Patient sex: F
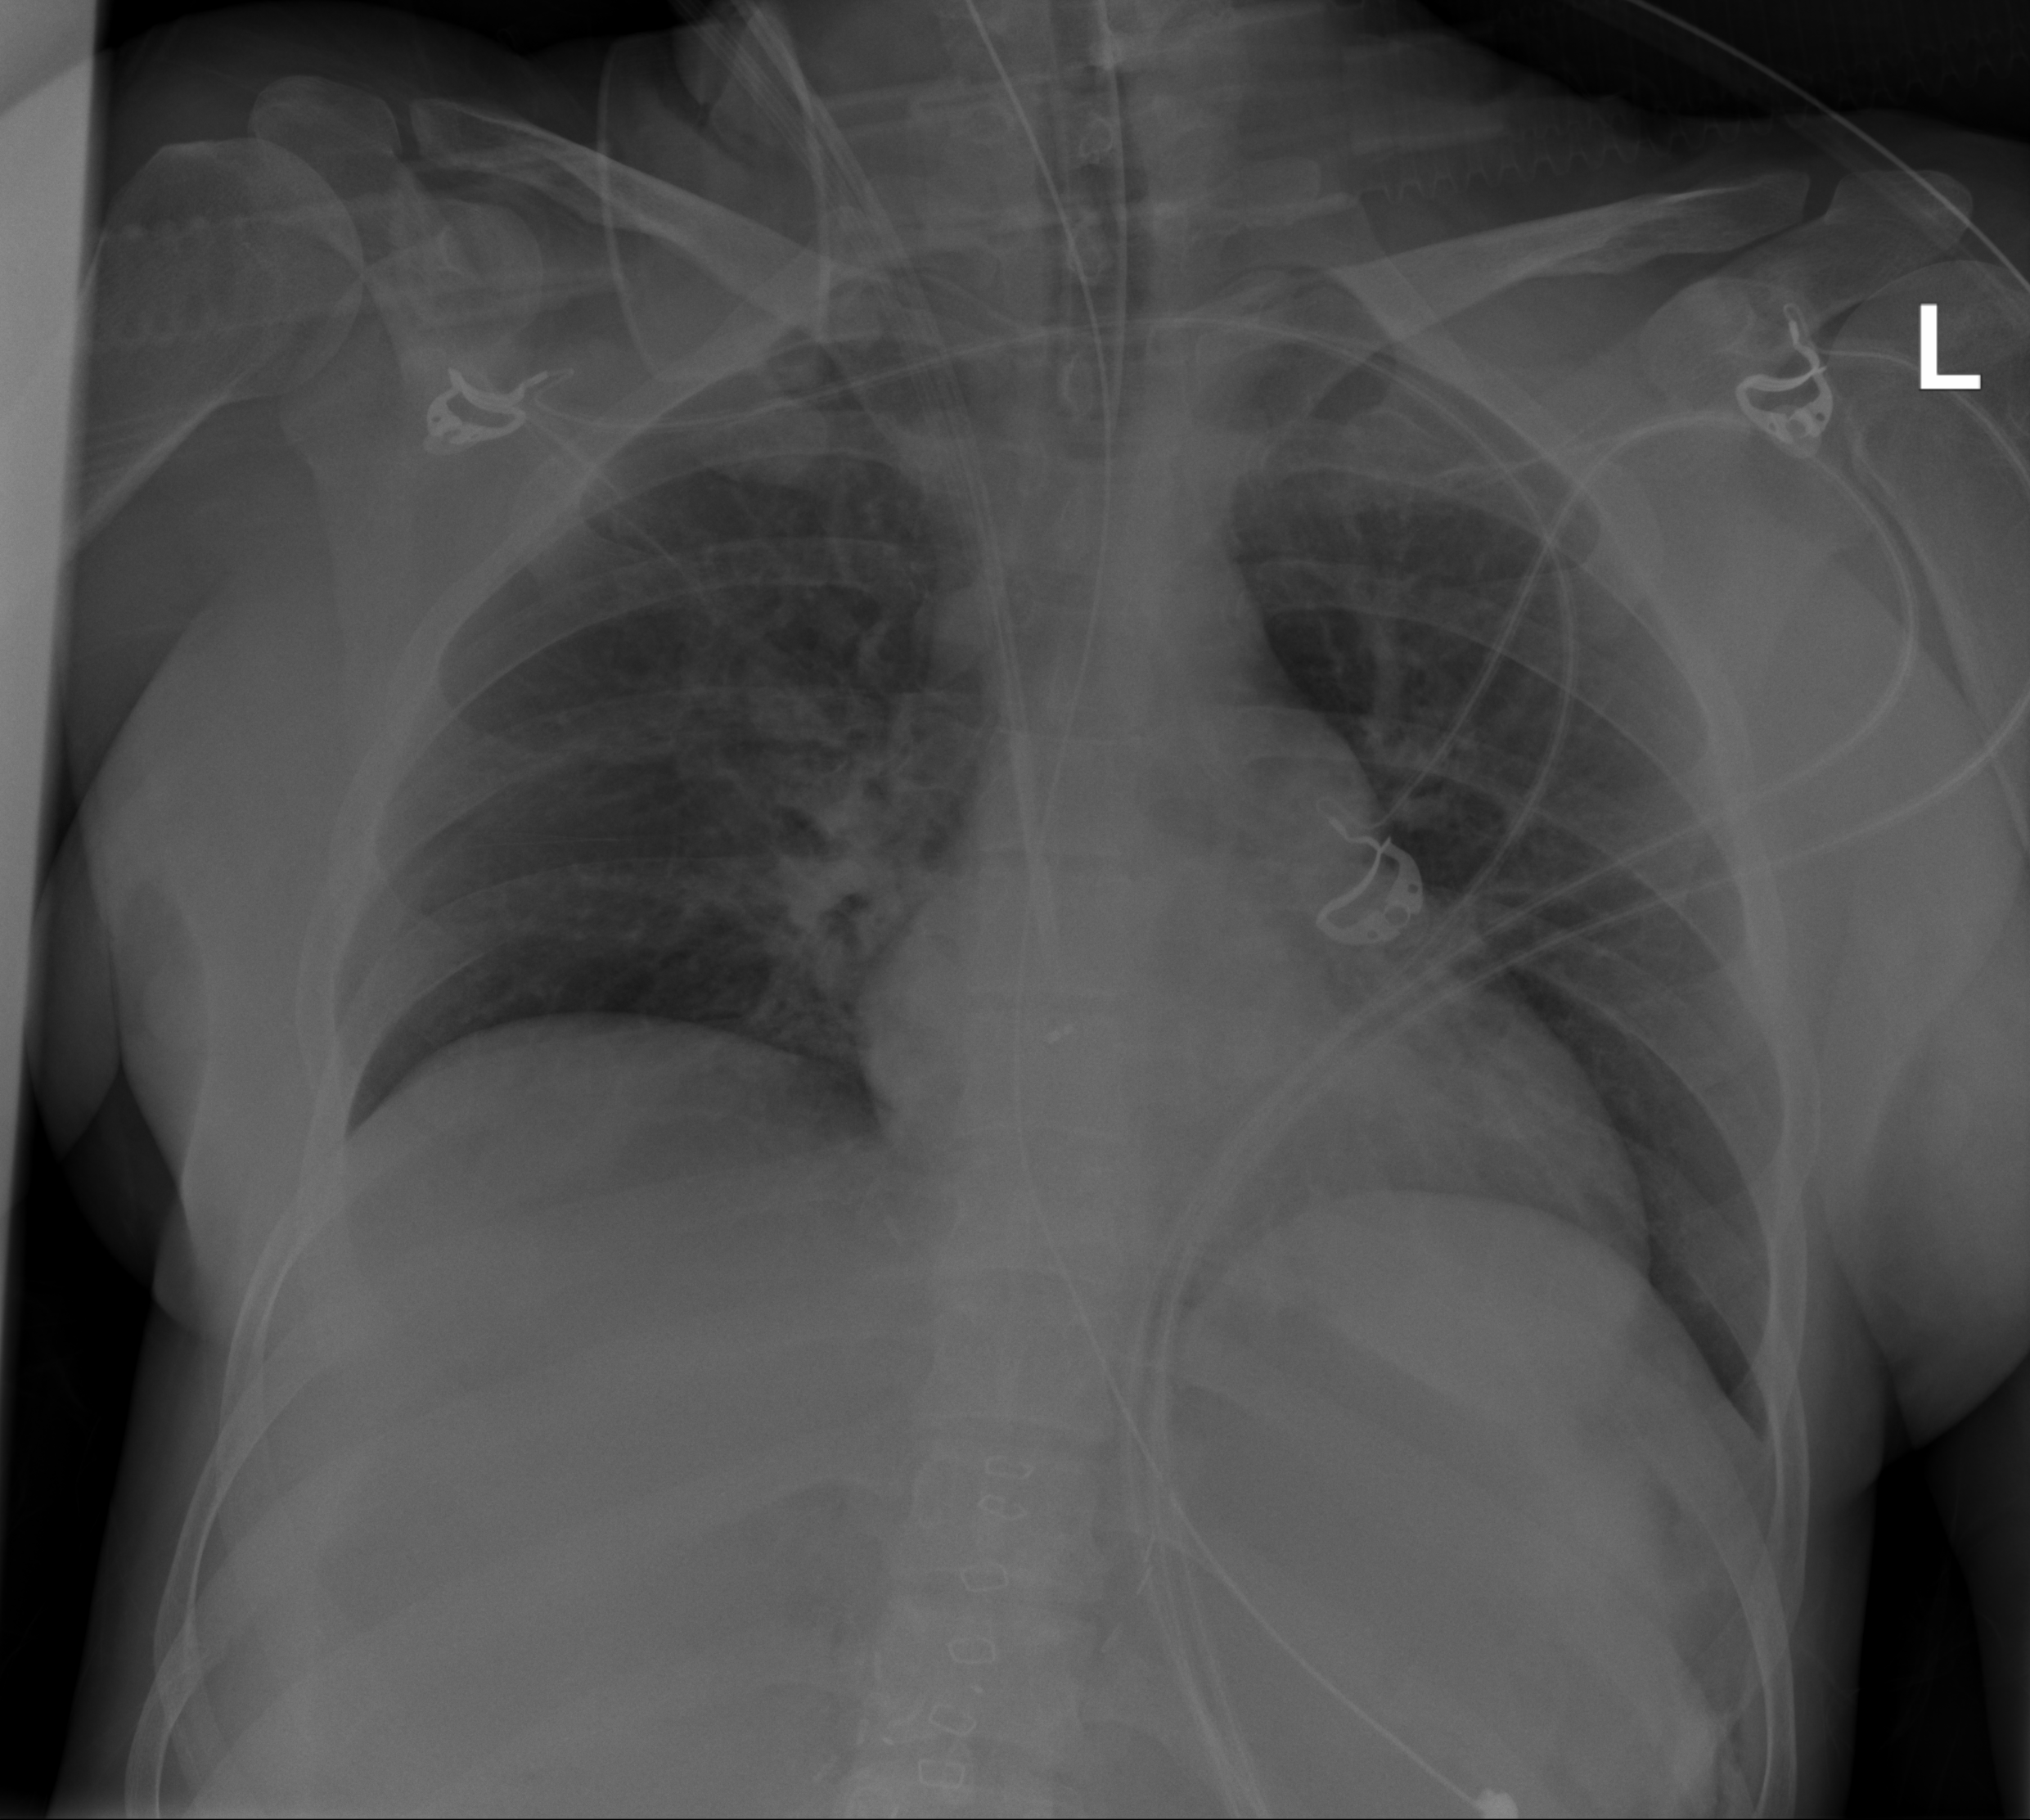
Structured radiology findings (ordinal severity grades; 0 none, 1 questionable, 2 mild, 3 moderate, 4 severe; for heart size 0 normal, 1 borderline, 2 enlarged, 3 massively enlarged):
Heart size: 0
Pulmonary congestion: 0
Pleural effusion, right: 0
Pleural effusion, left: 0
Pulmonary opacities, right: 2
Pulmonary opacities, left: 0
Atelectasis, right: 0
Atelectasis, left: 0